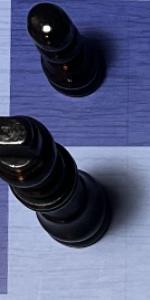
Label: King_Black